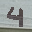
Label: 4